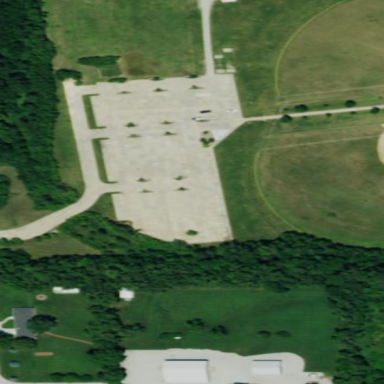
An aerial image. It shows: Parking area.